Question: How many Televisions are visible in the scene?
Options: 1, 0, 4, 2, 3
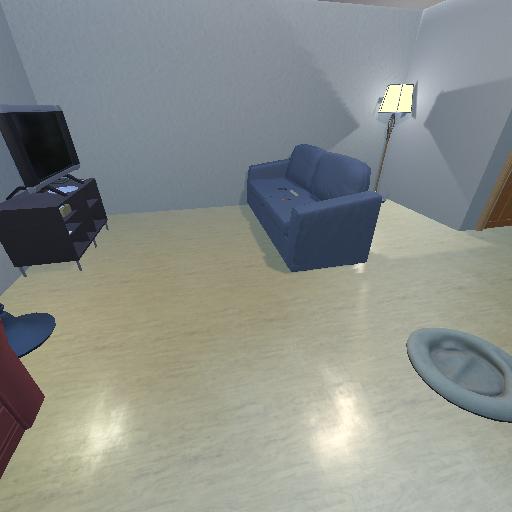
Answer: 1